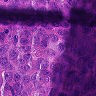
Metastatic tissue present: yes